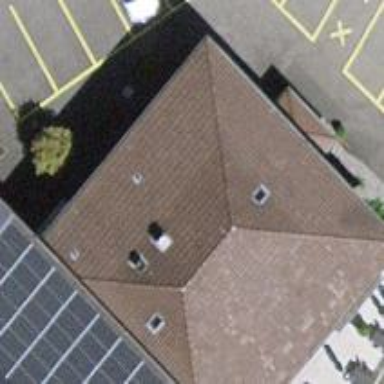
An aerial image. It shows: Restaurant.